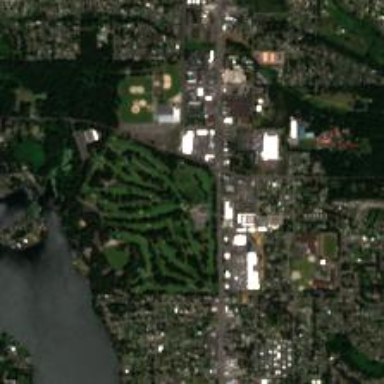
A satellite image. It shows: Golf course.